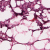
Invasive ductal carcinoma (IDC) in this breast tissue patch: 1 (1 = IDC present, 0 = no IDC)